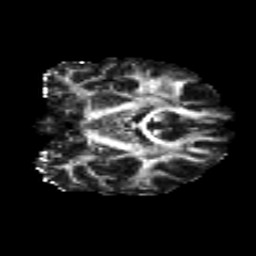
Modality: FA
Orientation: coronal
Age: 23
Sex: male
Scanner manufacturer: siemens
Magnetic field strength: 3 T
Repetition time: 8.8 s
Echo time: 0.085 s